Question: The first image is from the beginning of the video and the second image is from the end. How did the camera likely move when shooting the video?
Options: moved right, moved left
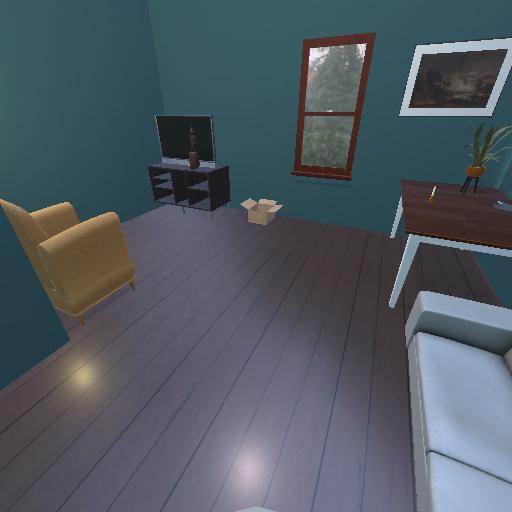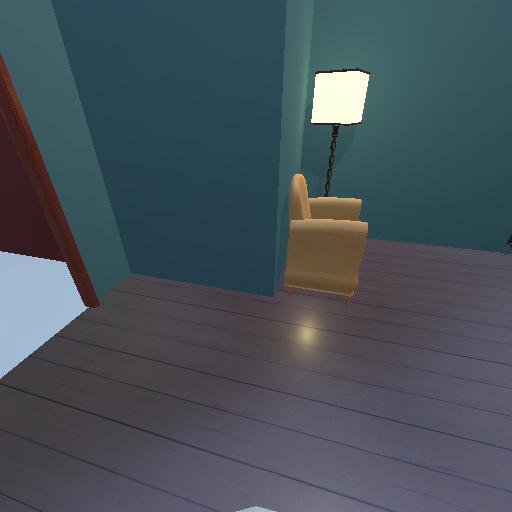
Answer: moved right